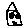
Label: house